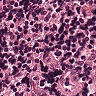
Metastatic tissue present: no